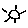
Label: sun